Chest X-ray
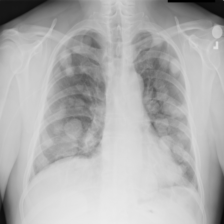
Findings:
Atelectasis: negative
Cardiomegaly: negative
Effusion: negative
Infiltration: negative
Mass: positive
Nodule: negative
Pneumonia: negative
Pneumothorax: negative
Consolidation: negative
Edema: negative
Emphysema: negative
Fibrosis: negative
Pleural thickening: negative
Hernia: negative